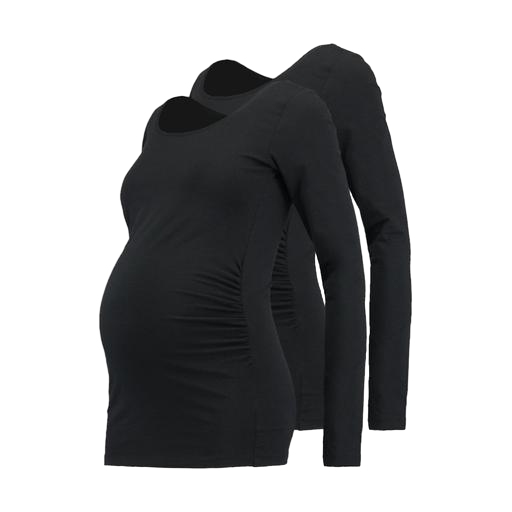
black long-sleeved jersey top, black long-sleeve side-ruched top, black maternity vintage soft layering tee, white background